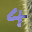
Label: 4